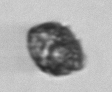
Label: Kryptoperidinium_triquetrum